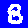
Digit: 8